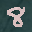
Label: 8